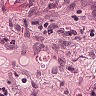
Metastatic tissue present: no